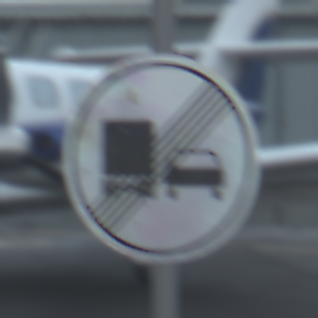
Verkehrszeichen: EndeUeberholverbotKraftfahrzeuge
Umgebung: Outdoor, Suburban
Tageszeit: Midday
Wetter: Overcast
Licht: Natural
Jahreszeit: NotSpecified
Kontrast: LowContrast